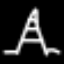
Label: The Eiffel Tower